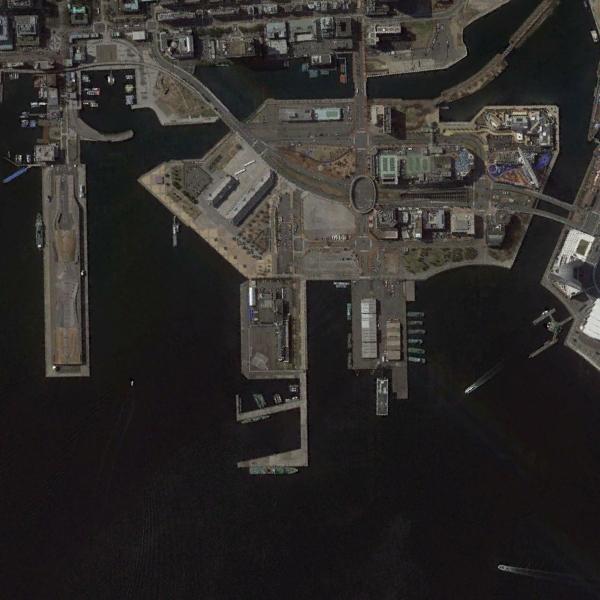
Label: Port